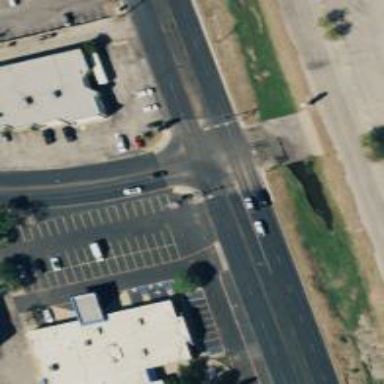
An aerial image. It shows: Secondary road with asphalt surface.